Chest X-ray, AP view. Patient: 45 years old, sex F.
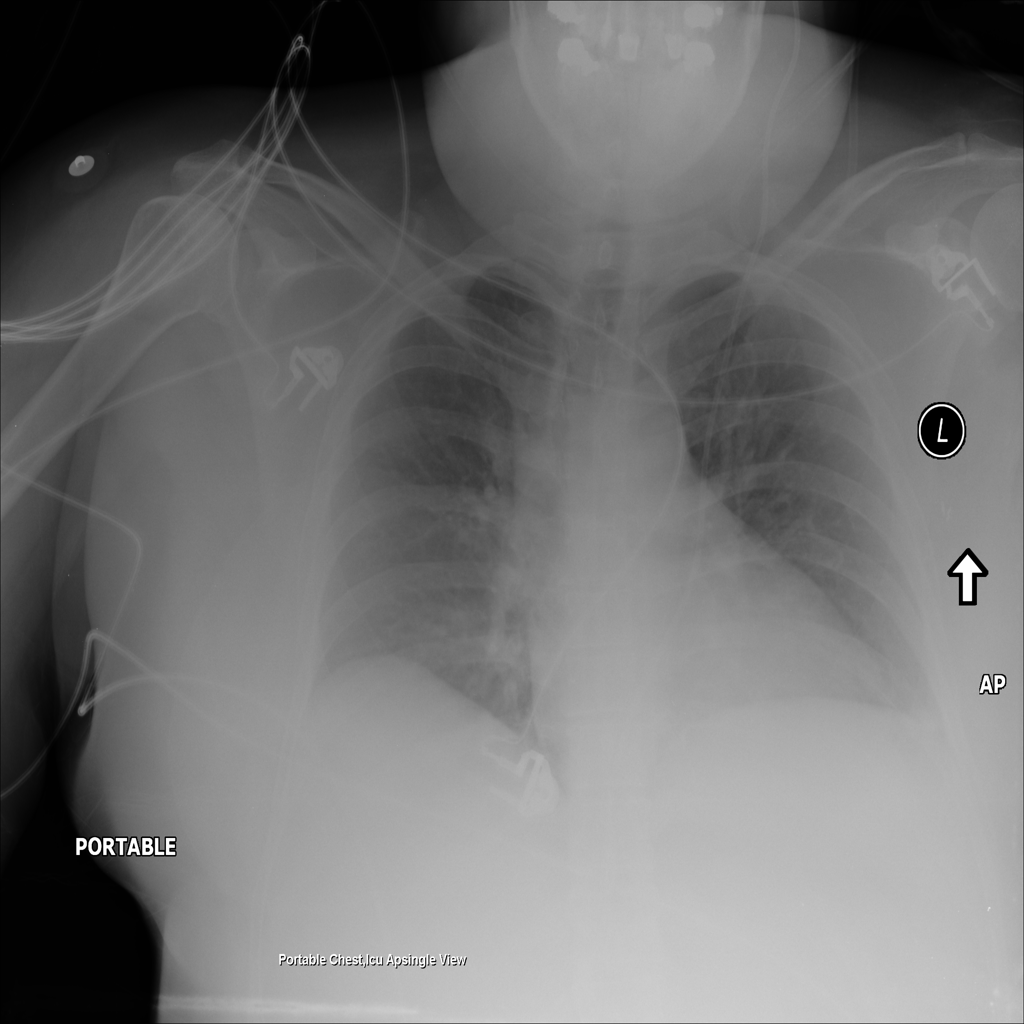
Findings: No Finding